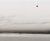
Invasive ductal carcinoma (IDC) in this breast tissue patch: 0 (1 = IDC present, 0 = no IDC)